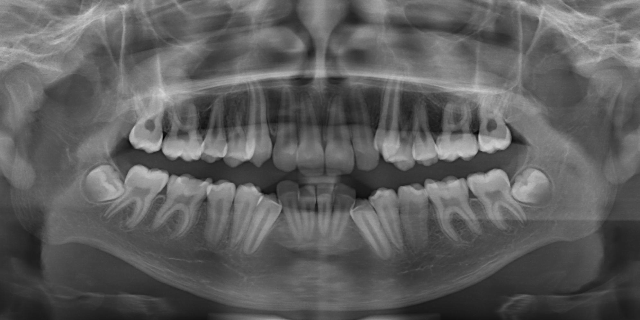
adult